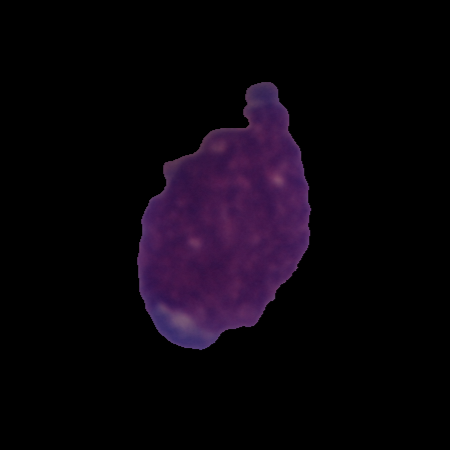
Label: cancer